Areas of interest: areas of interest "Badminton Court"
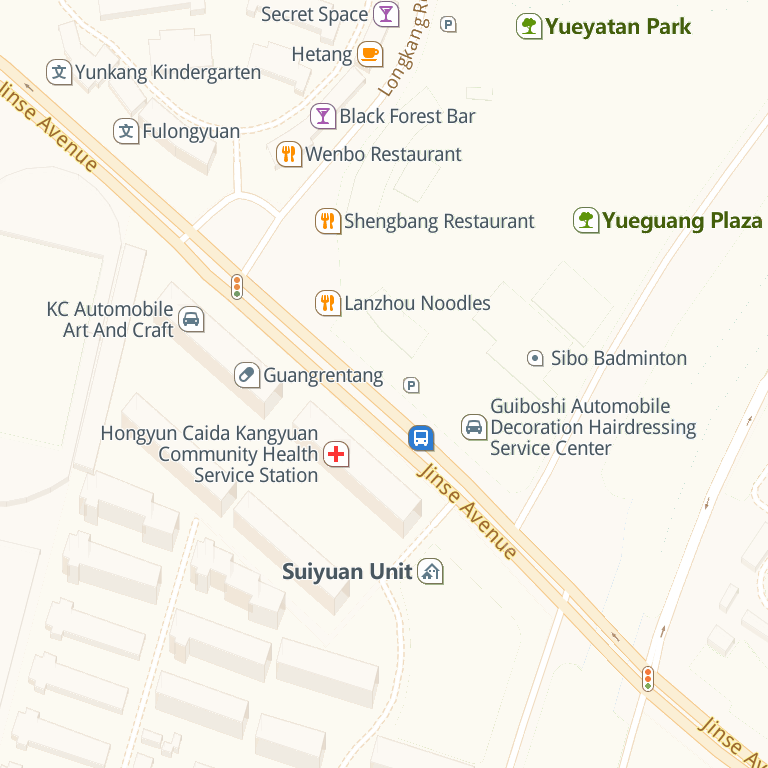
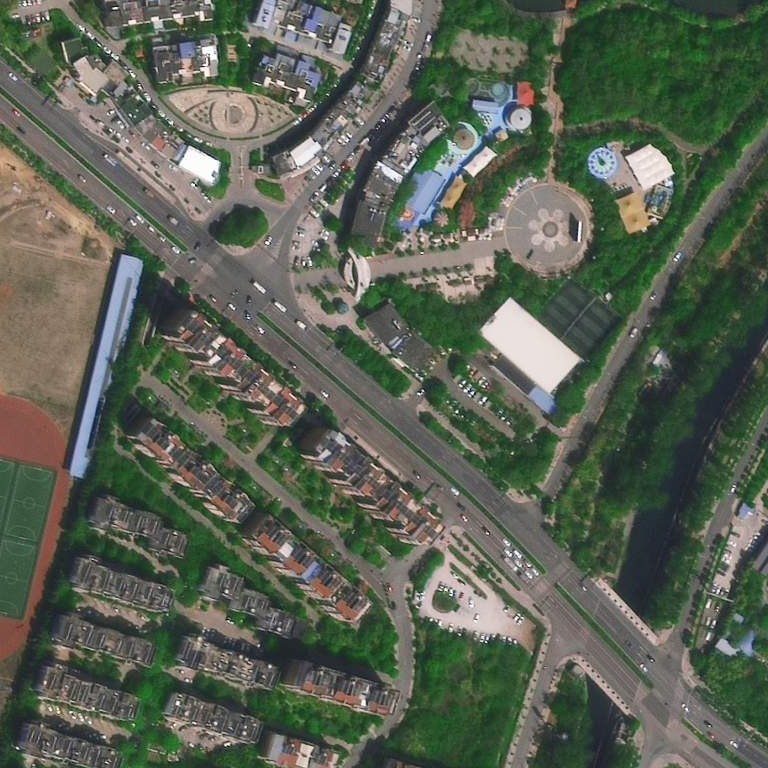